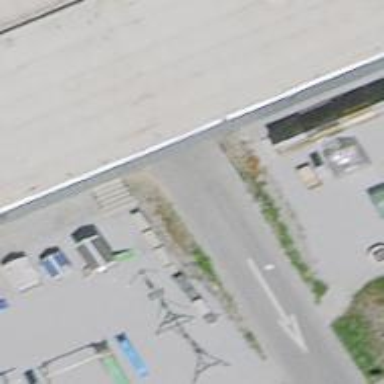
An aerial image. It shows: Parking entrance.